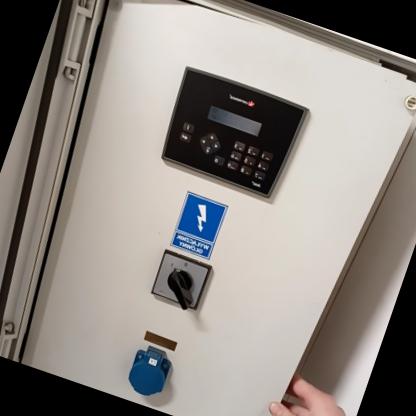
Klasa: inne